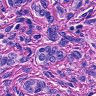
Metastatic tissue present: yes